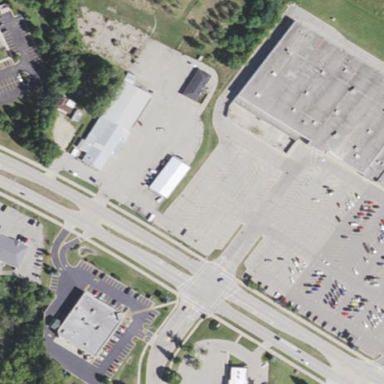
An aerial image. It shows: Commercial area.